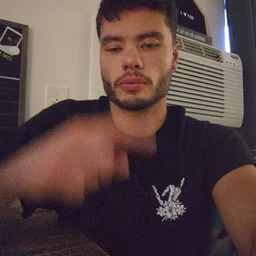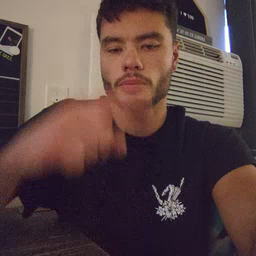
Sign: black